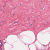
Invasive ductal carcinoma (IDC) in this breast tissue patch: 0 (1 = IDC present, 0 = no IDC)